Question: I'm converting some reports from Access to Oracle. Within Access you can use multiple headers but within SSRS you cannot.
I need to place (within the header of SSRS) a field which takes its value from the value of the current row group.
I know it's unnecessary however, those are the requirements I have been given within the spec.
Any idea how I would achieve this?

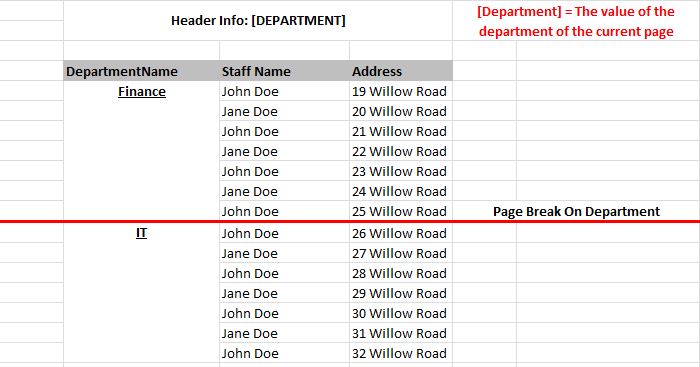
Answer: If I understand the requirements correctly, you can do something similar in SSRS. Some similar data to yours:

And a table based on this:

There is a group based on 'DepartmentName'. This is set to page break for each group member.
Note that I have group header rows: one to display the Department Name at the top of the page, one for the columns headers and one for spacing.
Since this is in the Group scope, it will always display the correct name: